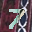
Label: 7